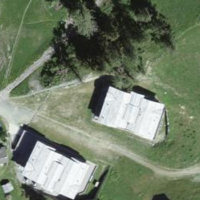
EUNIS habitat code: 23
Species observed at this site:
Carabus auronitens
Lysandra coridon
Cirsium arvense
Sorbus aucuparia
Lasiommata maera
Melanargia galathea